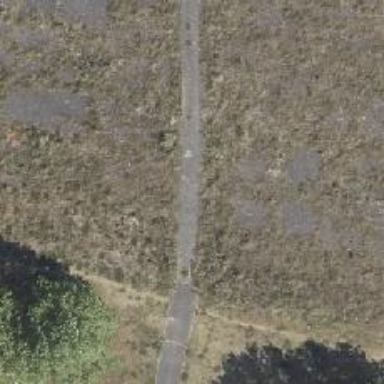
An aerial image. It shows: Footway along the road.